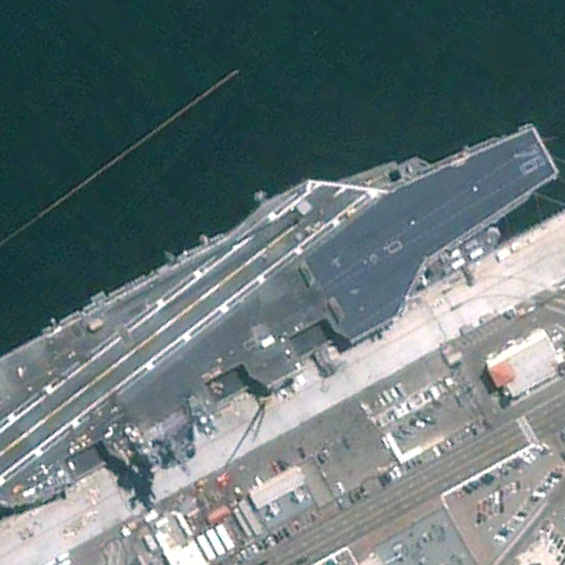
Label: aircraft_carrier